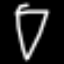
Label: diamond